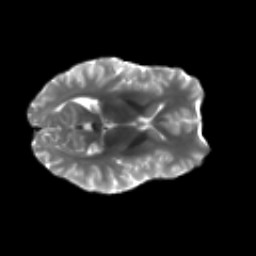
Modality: T2w
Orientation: axial
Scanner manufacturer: siemens
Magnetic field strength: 3 T
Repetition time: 4.16 s
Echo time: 0.0806 s